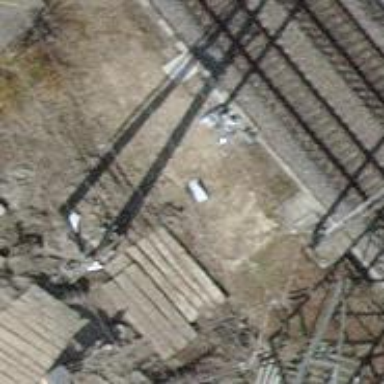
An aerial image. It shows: Tower supporting overhead power lines.